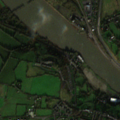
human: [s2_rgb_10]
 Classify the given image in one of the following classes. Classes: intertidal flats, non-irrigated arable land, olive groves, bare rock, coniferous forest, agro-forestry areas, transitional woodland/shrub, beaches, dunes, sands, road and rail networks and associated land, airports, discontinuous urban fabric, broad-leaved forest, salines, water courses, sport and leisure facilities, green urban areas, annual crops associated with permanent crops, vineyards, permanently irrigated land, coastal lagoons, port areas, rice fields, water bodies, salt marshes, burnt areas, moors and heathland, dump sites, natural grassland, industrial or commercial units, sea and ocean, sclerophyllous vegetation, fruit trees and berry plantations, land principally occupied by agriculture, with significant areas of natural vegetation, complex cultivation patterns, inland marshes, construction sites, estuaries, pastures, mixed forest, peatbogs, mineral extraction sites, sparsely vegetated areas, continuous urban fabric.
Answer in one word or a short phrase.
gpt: discontinuous urban fabric, road and rail networks and associated land, non-irrigated arable land, pastures, inland marshes, water courses